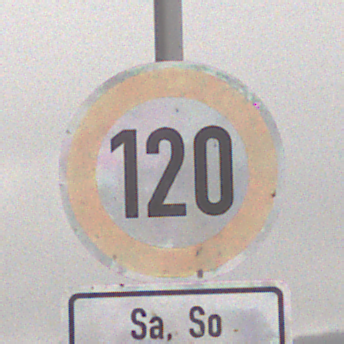
Verkehrszeichen: Geschwindigkeit120
Zusatzzeichen unten: ZeitangabenMitBeschraenkungAufWochentage9
Umgebung: Outdoor, Nature
Tageszeit: Midday
Wetter: Overcast
Licht: Natural
Jahreszeit: Winter
Kontrast: LowContrast